Question: I am trying to make density maps in R using the function stat_density_2d, but I would like to remove the background color for which the density is null. I tried changing the limits for the density, but when moving the limits from [0,5] to [0.1, 5], the background becomes grey instead of dark blue. What can I do to have a transparent background, and colouring only the datapoints?
Here is my code :
'''
ggplot(TEST, aes(x = X, y = Y)) +
geom_point() +
stat_density_2d(geom = "raster", aes(fill = ..density..*10e04), contour = F,
h = c(5, 5),
n = 300) +
ggtitle("7387")+
theme(plot.title = element_text(lineheight=.8, face="bold"))+
scale_y_reverse()+
scale_fill_distiller(palette = 'Spectral', limits=c(0,5))
'''

Thank you!
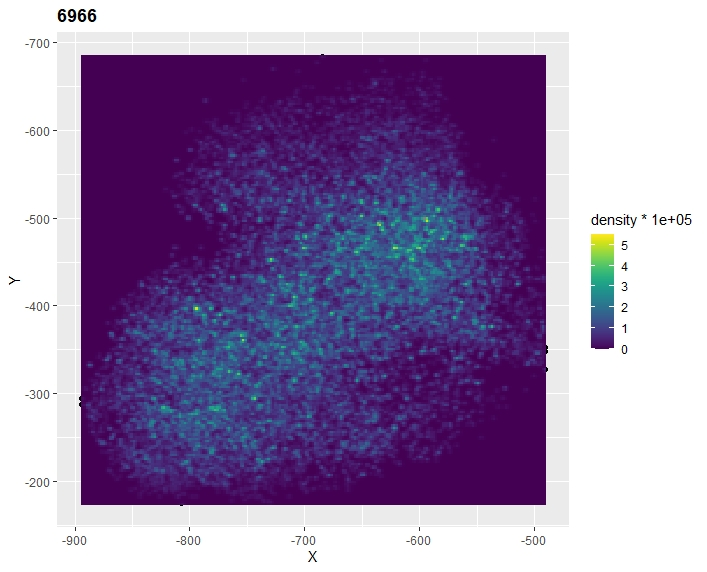
Answer: You could map the density to the alpha scale so that lower values are transparent:
'''
TEST <- data.frame(X = rnorm(10000, -700, 50),
Y = rnorm(10000, -450, 50))
ggplot(TEST, aes(x = X, y = Y)) +
stat_density_2d(geom = "raster",
aes(fill = ..density..*10e04, alpha = ..density..*10e04),
contour = FALSE,
h = c(7, 7),
n = 300) +
scale_alpha_continuous(range = c(0, 1), limits = c(0, 3),
guide = guide_none()) +
ggtitle("7387") +
theme(plot.title = element_text(lineheight=.8, face="bold"))+
scale_y_reverse() +
scale_fill_viridis_c(limits = c(0, 12))
'''
<URL>